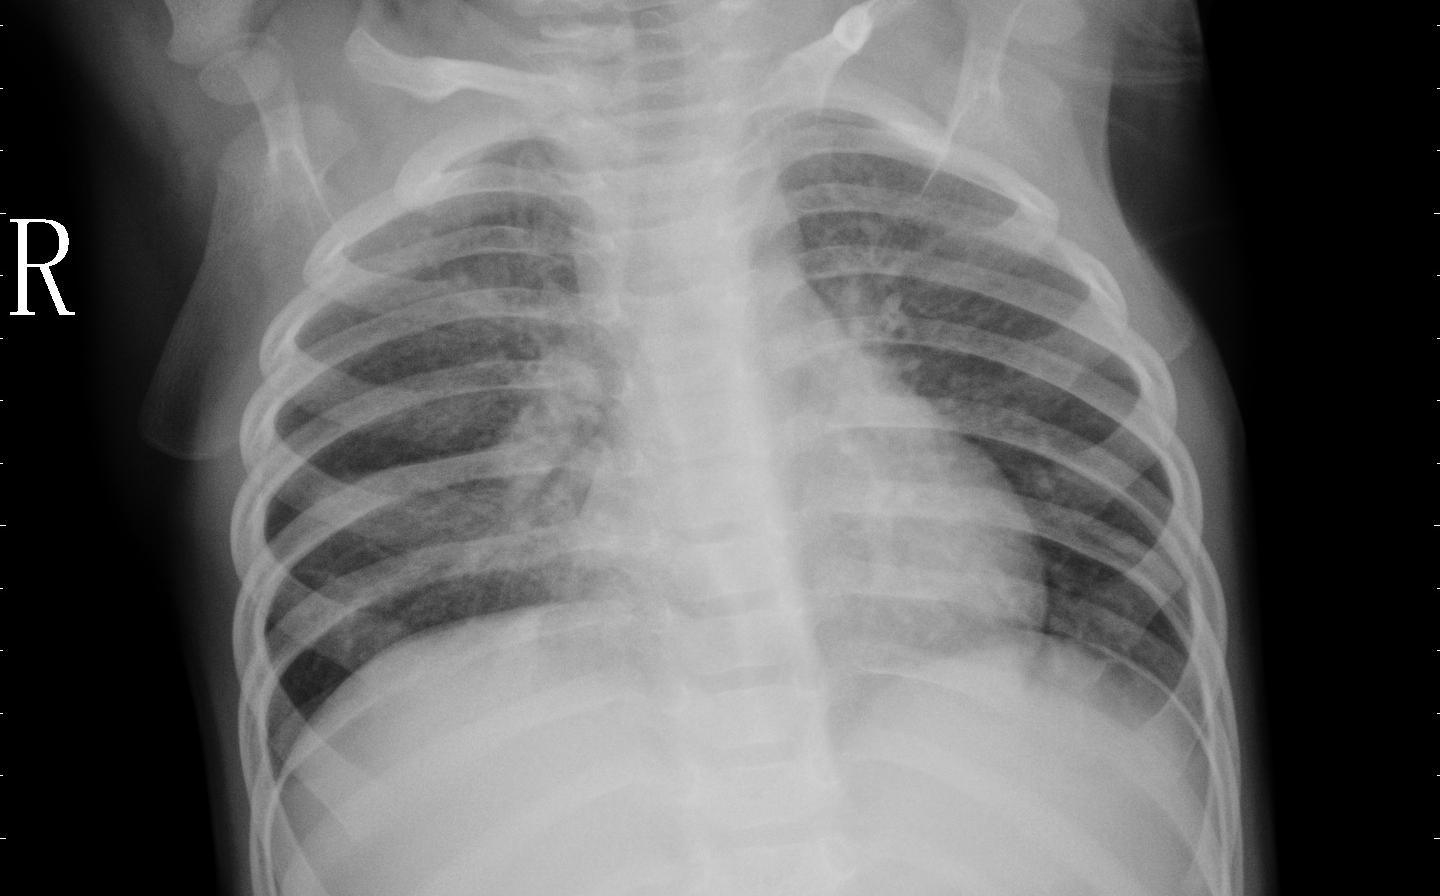
Diagnosis: PNEUMONIA